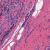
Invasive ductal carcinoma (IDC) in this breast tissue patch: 0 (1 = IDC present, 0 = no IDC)